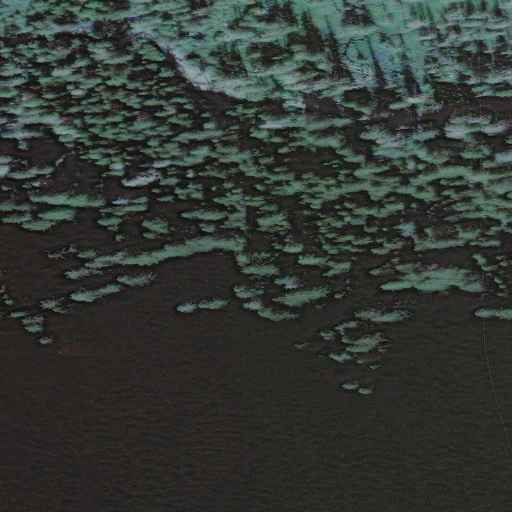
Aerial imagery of bar in Alaska named Kulichkof Reefs containing only unknown